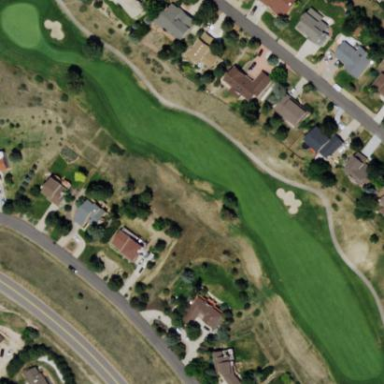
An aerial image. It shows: Grassy area designated as golf fairway.